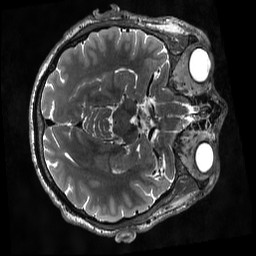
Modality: T2w
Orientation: axial
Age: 26
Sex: male